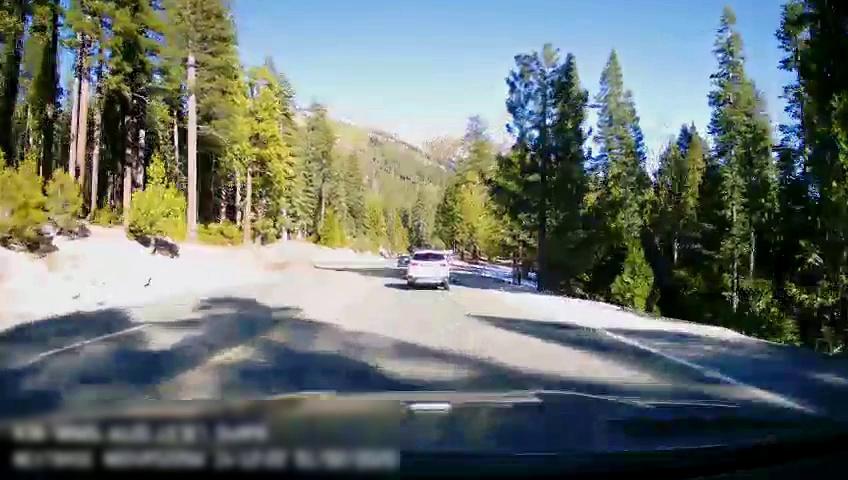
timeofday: Day
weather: Sunny
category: Drivable Space
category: Vehicles | SUV
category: Lanes | Current Lane
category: Lanes | Alternate Lane
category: Lanes | Opposite Lane